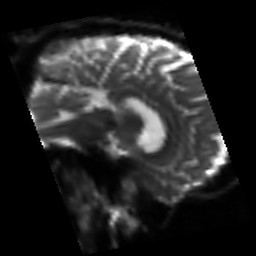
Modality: sbref
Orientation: sagittal
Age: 72
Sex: male
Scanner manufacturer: siemens
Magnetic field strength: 3 T
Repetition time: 3.2 s
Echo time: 0.081 s